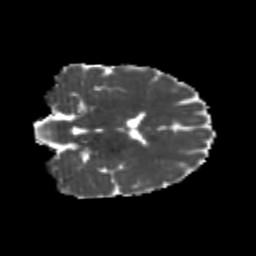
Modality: MD
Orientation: coronal
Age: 21
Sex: female
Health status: healthy
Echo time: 0.074 s